Field crop: maize
Growth stage: 2
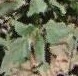
Species: datura